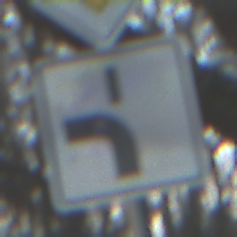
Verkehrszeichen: VerlaufVorfahrtsstrasse5
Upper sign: Vorfahrtsstrasse
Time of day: SunriseSunset
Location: Outdoor (Nature)
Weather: Clear
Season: Winter
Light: Natural